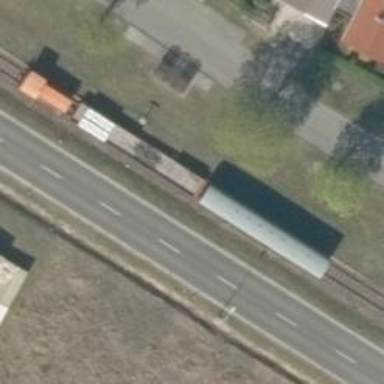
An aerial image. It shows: Grassy platform for public transport at the railway station.